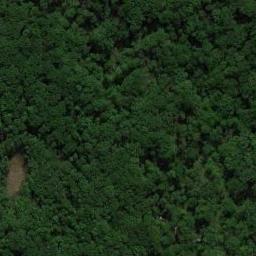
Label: forest